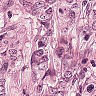
Metastatic tissue present: yes